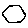
Label: hexagon